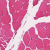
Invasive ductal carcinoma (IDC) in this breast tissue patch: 0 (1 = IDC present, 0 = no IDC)